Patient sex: F
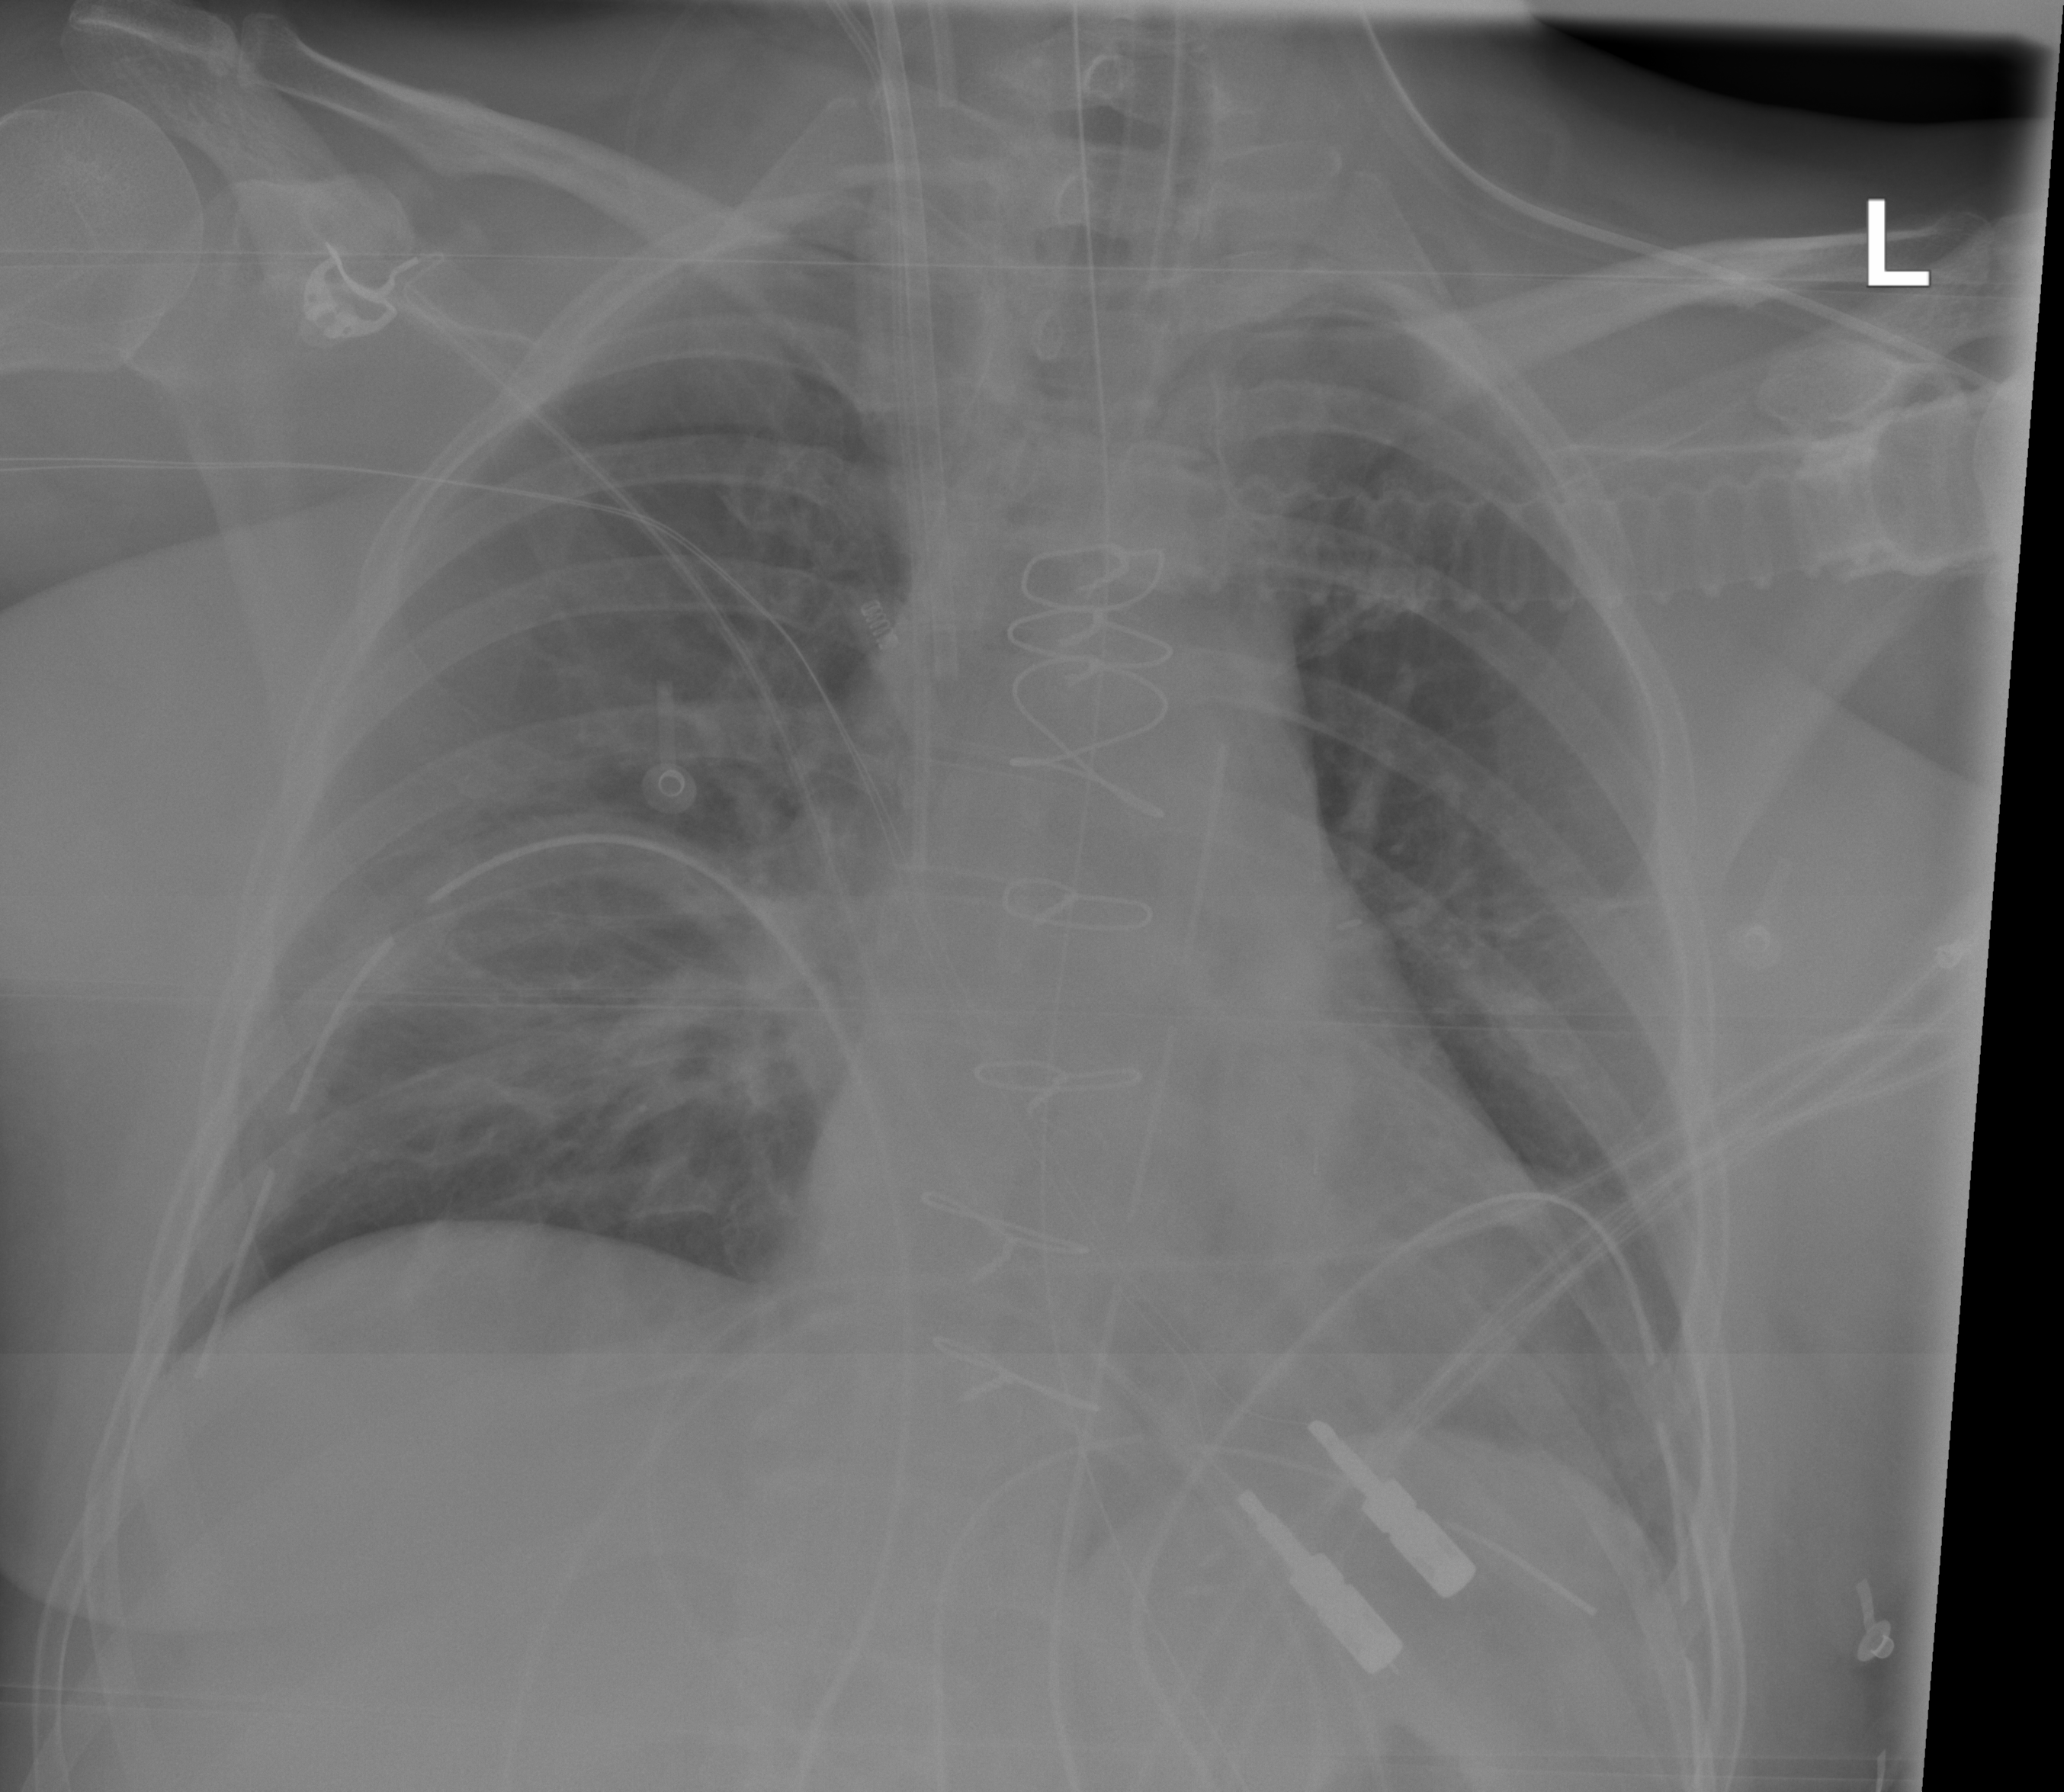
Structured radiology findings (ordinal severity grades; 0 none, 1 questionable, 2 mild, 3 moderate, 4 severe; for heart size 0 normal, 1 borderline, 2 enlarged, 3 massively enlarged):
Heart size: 0
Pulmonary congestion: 0
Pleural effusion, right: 0
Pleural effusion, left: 0
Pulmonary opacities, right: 2
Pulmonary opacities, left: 0
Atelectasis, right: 0
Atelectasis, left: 0